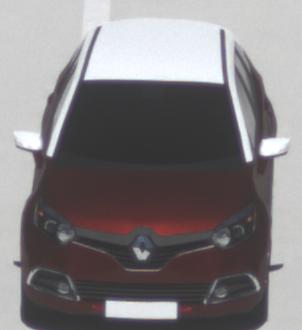
Make: Renault
Model: Captur ENERGY TCe 90
Detailed model: Captur (I)
Model produced from: 2013/06
Model produced until: 2015/05
Doors: 5
Color: red
Road condition: dry road
Daytime: midday
Contrast: high contrast